Question: Anyone got any idea why this doesn't work. Im at a loss

The following
'''
SELECT * FROM tblCustomerDetails WHERE AccountNo='STO00900'
'''
Returns nothing however if i run the same query with any othe accoutn number it works.
and this account will show when i run
'''
SELECT TOP 10 * FROM tblCustomerDetails ORDER BY ID desc
'''
Picture explains it better.
Thanks
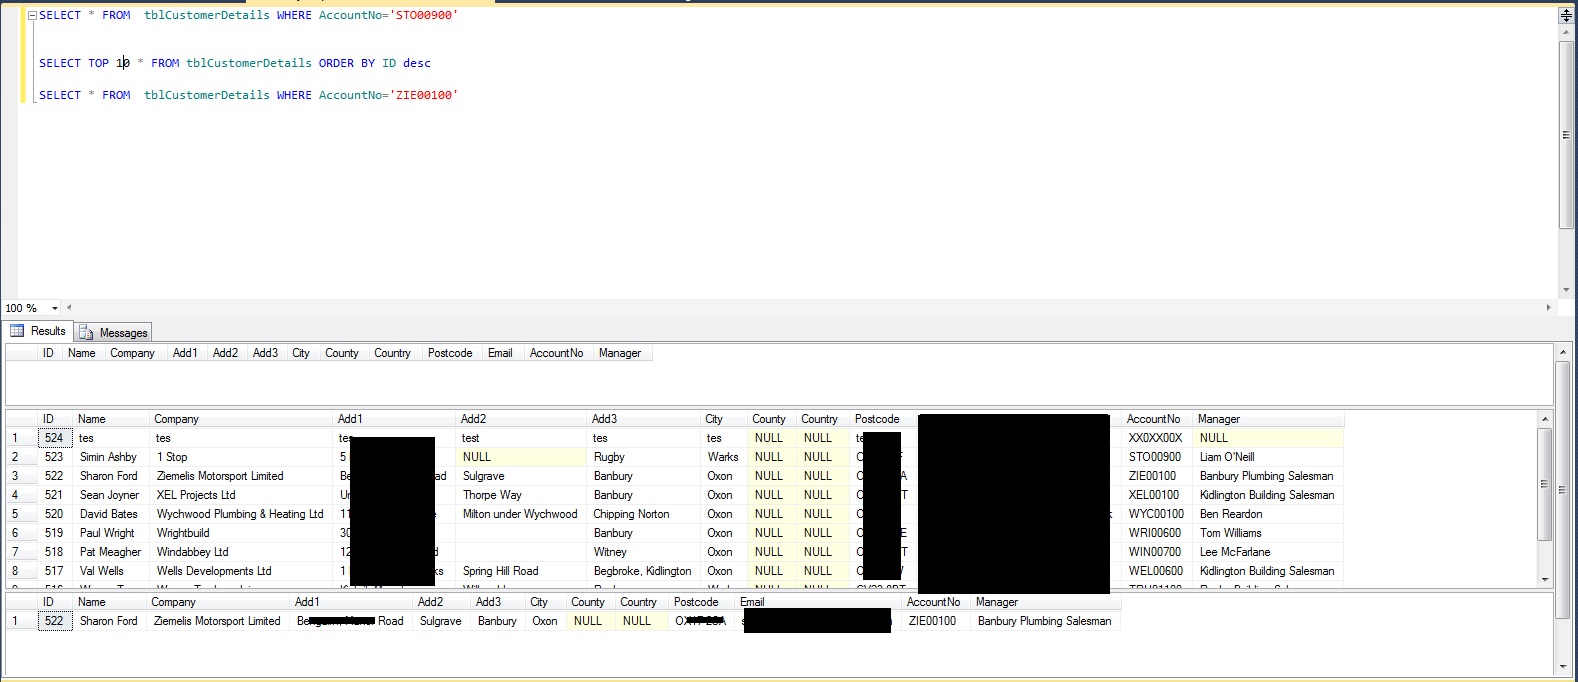
Answer: Try
'''
SELECT * FROM tblCustomerDetails WHERE AccountNo LIKE '%STO00900%'
'''
As there can be hidden characters.